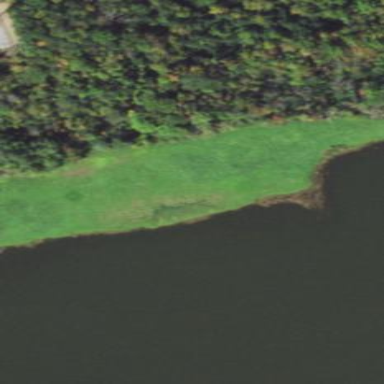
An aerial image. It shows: Reservoir area.